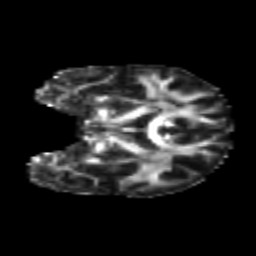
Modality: FA
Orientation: coronal
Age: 29
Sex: male
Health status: healthy